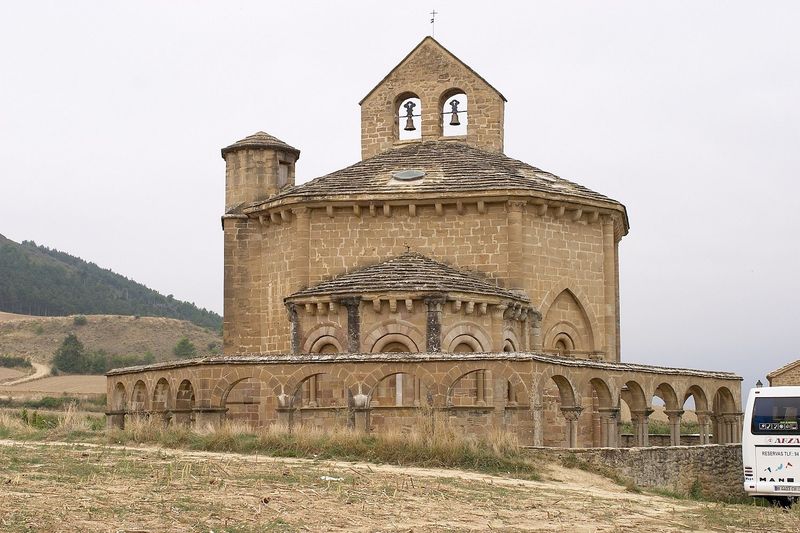
Titel: Santa Maria in Eunate
Standort: Eunate, Santa Maria (EU - E)
Schlagwörter: baum, berg, himmel, bäume, braun, frankreich, grau, strasse, säulen, dach, gebäude, gras, weg, wiese, architektur, stein, steine, feld, hügel, kirche, wald, turm, oktagon, bogen, trocken, berge, mauer, ziegel, auto, rundbogen, arch, arches, architecture, church, white, window, green, old, windows, picture, galerie, foto, bögen, umgang, arkaden, kapitell, gesims, glocke, quader, spitzbogen, stone, apsis, rundbögen, romanik, building, landscape, chor, roof, konsolen, grass, porch, mediterran, gothik, color, cross, glocken, photo, oktogon, achteck, achteckig, schindeln, schindel, oktagonal, dirt, zentralbau, romanisch, gemauert, cathedral, chorumgang, mauersteine, brick, bricks, geläut, zitadelle, architketur, dachschindeln, jakobsweg, bus, haustein, templer, dry, wallfahrt, stones, pointy, photography, towers, bell, tow, wallfahrtskirche, bell tower, truck, architectur, bells, van, octagonal, glockemnturm, andstein, stonework, ocktagon, masonary, dir, exagon, columnade